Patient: sex F, age 64
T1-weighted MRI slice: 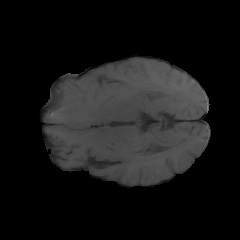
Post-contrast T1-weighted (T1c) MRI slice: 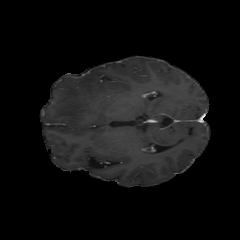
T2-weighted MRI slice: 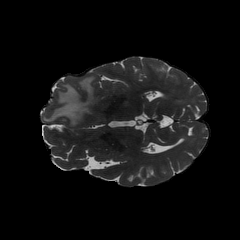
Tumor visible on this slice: yes
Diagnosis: Glioblastoma, IDH-wildtype
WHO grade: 4